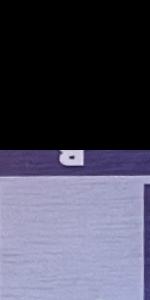
Label: Empty